Question: I am trying to write data from a file which contains hex values via UART using MATLAB to my embedded device. The code runs but the output which I am getting is not in hex.
The image shows the issue. The top of the image in numbers is the output I am getting; the below hex data is my input file and this should be my output also.
'''
obj1 = instrfind('Type', 'serial', 'Port', 'COM9', 'Tag', '');
fopen(obj1);
A = fopen('C:\Users\admin\Workspace\STELLARIS-LM4F120_00_210214_104000_0001_temp_025.bin');
while ~feof(A)
curr = fscanf(A,'%c',1);
% Communicating with instrument object, obj1.
binblockwrite(obj1, 'curr');
end
% Disconnect from instrument object, obj1.
fclose(obj1);
'''
Please let me know whats the issue here.
Thanks!
Kashif
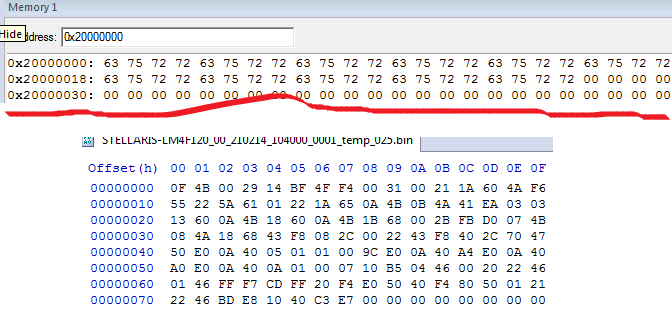
Answer: '''
fopen(obj1);
A = fopen('C:\Users\admin\Workspace\STELLARIS-LM4F120_00_210214_104000_0001_temp_025.bin');
txdata = fread(A,inf,'uint8','ieee-be');
for i = 1:32768
fwrite(obj1,txdata(i),'uint8');
end
fclose(obj1);
'''